Field crop: maize
Growth stage: 2
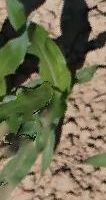
Species: maize